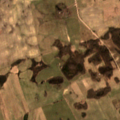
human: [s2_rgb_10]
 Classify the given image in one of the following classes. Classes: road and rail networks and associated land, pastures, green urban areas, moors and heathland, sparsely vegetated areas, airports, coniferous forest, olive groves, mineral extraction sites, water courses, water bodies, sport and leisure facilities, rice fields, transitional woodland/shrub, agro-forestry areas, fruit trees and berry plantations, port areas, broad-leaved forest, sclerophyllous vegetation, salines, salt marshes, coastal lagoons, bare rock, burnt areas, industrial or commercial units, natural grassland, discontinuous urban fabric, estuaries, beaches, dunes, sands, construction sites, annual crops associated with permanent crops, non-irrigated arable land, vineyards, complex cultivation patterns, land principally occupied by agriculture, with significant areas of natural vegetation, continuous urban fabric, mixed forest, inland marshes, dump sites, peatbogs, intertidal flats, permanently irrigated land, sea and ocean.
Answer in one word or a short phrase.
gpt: non-irrigated arable land, complex cultivation patterns, land principally occupied by agriculture, with significant areas of natural vegetation, broad-leaved forest